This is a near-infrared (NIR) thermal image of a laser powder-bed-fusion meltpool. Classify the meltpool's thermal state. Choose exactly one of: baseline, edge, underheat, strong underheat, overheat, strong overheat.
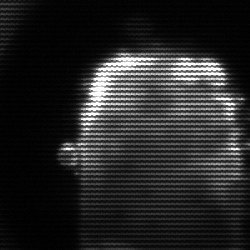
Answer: baseline